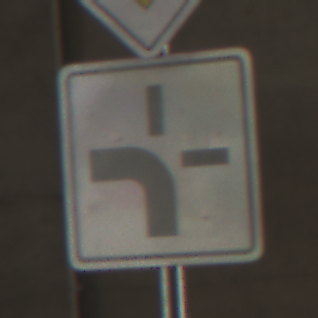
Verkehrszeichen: VerlaufVorfahrtsstrasse1
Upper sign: Vorfahrtsstrasse
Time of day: Midday
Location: Roofed (Tunnel)
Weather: NotSpecified
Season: NotSpecified
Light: Natural